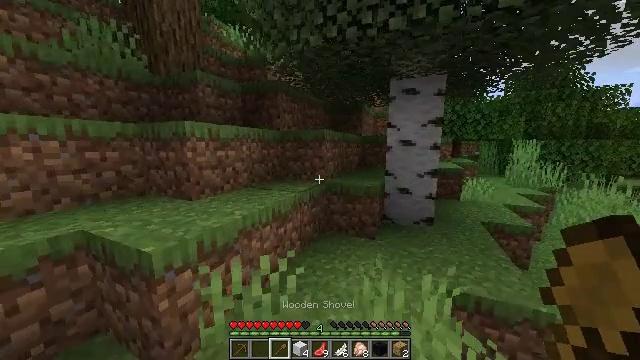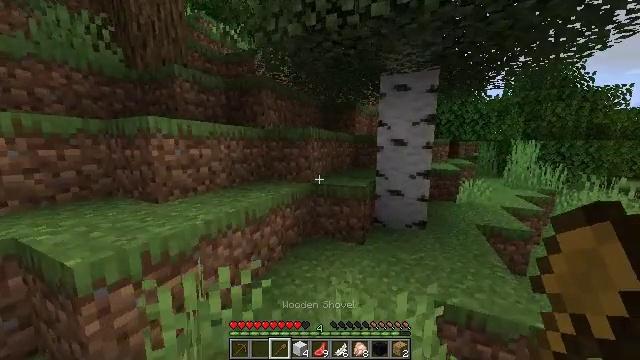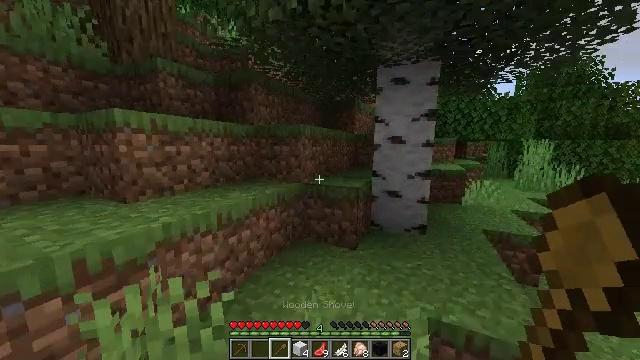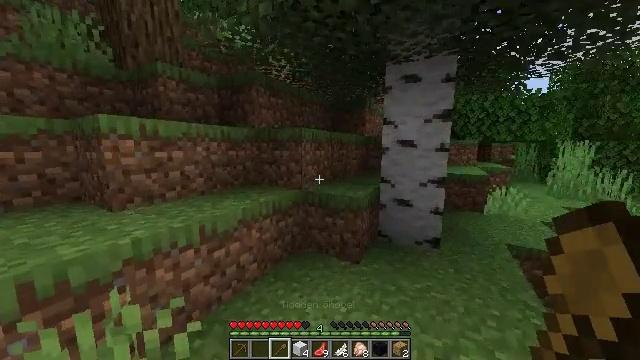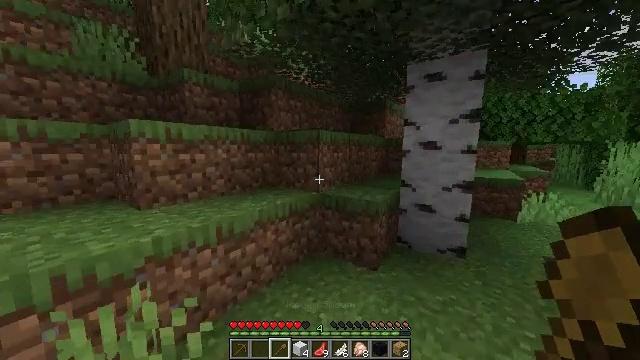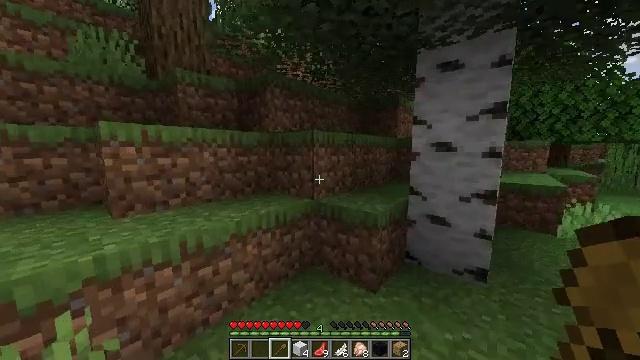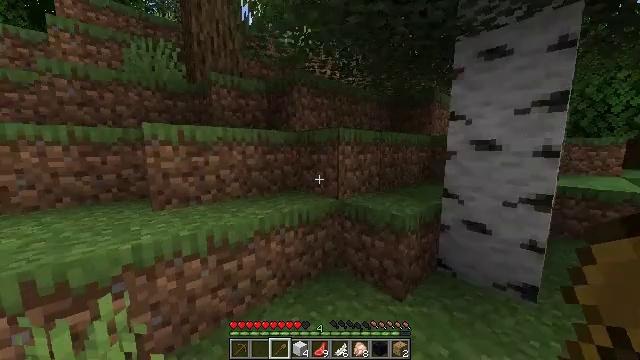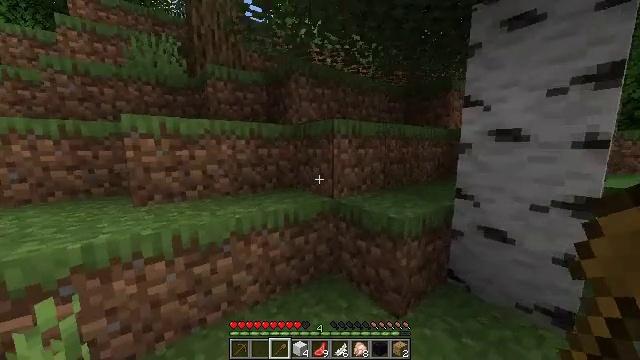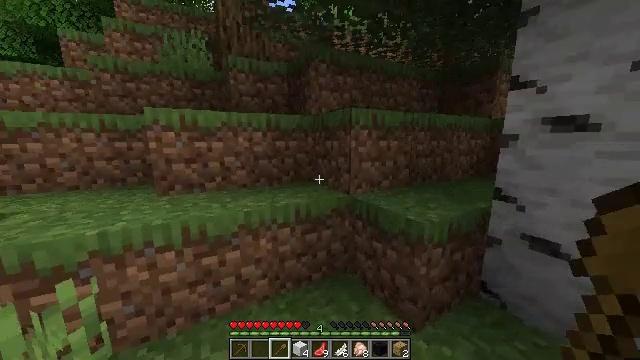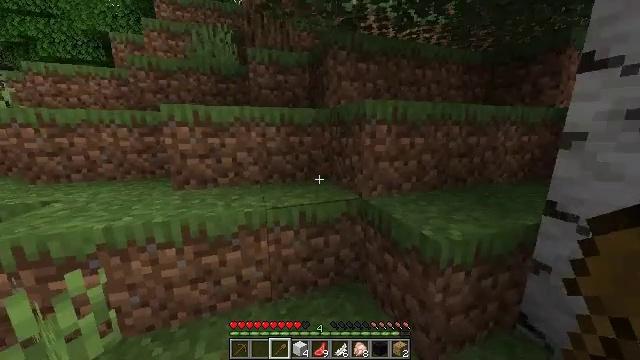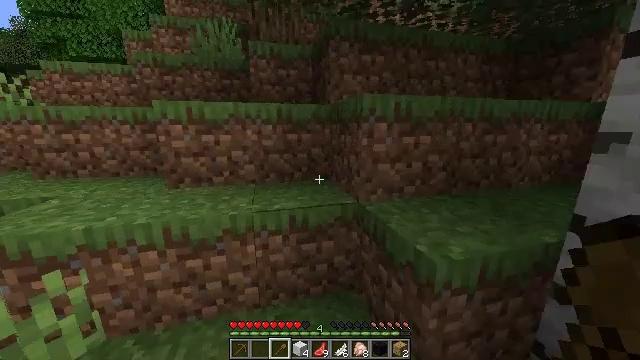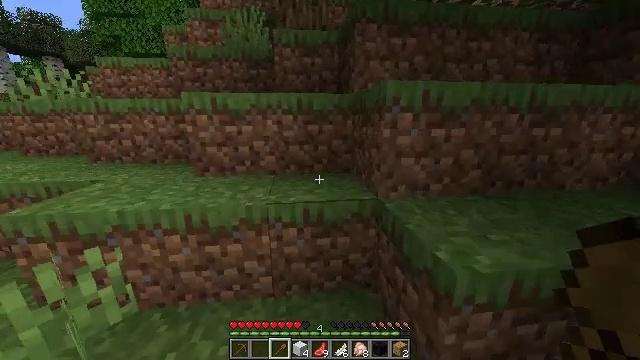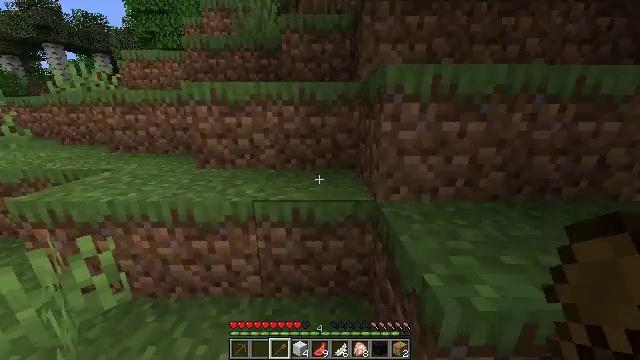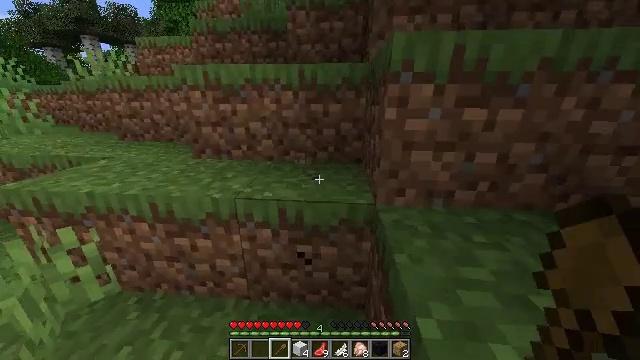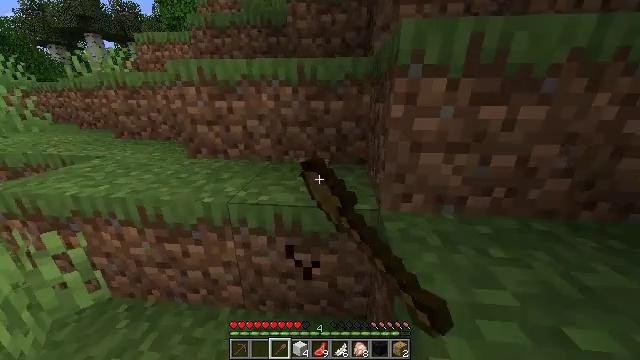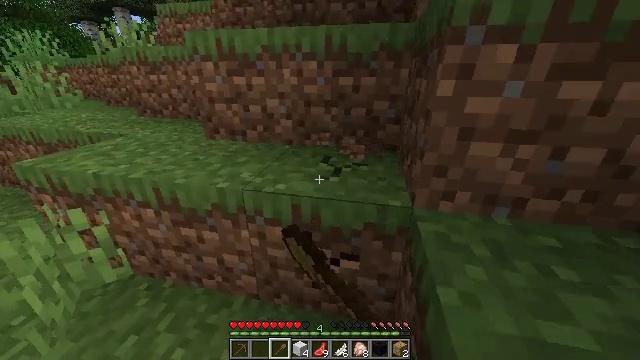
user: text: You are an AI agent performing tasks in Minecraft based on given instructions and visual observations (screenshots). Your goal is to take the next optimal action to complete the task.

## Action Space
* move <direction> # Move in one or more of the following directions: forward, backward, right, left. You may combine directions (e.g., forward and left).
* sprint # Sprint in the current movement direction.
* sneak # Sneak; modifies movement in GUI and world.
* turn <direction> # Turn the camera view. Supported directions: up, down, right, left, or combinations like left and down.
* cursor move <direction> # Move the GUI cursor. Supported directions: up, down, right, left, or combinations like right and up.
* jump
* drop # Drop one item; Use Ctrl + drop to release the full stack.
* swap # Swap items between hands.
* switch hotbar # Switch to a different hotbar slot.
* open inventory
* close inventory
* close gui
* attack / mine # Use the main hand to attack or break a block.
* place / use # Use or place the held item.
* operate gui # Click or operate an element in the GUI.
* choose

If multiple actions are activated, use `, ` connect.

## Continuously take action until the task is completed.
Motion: motion action
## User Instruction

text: Break the grass block.
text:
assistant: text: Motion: move forward and move right, sprint
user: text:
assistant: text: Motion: move forward and move right, sprint, turn left
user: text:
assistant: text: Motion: move forward and move right, sprint, turn left
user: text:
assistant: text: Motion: move forward and move right, sprint, turn left
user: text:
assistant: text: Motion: move forward and move right, sprint, turn left
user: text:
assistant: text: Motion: move forward and move right, sprint, turn left
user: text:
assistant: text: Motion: move forward and move right, sprint, turn left
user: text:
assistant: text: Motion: move forward and move right, sprint, turn left and down
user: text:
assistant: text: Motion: move forward and move right, sprint, turn left and down
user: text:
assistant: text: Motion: move forward and move right, turn left and down
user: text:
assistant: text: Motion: move forward and move right, turn left and down
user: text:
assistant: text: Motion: move forward and move right, turn left and down
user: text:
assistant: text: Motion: move forward, turn left and down, attack / mine
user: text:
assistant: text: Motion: attack / mine
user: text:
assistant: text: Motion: turn left and down, attack / mine
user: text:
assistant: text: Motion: turn left and down, attack / mine
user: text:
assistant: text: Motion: attack / mine
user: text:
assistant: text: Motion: attack / mine
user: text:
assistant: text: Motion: attack / mine
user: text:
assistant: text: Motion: attack / mine
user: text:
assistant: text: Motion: attack / mine
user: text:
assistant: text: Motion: attack / mine
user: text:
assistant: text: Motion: attack / mine
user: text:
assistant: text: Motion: turn up, attack / mine
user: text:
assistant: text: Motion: turn right and up, attack / mine
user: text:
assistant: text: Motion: turn right and up, attack / mine
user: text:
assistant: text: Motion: turn right and up, attack / mine
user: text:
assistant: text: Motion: turn up, attack / mine
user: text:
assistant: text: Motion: attack / mine
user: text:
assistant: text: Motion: attack / mine